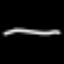
Label: line